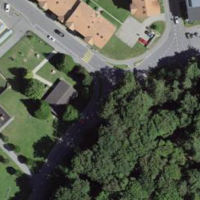
EUNIS habitat code: 55
Species observed at this site:
Plantago media